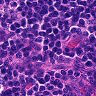
Metastatic tissue present: no